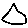
Label: triangle